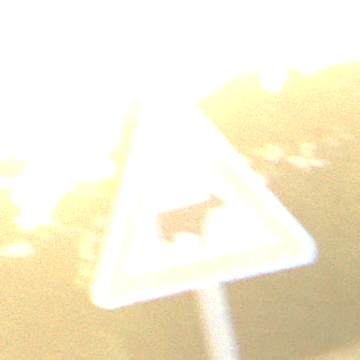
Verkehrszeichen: ViehtriebLinks
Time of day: SunriseSunset
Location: Outdoor (RoadRail)
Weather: PartlyCloudy
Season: NotSpecified
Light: Natural